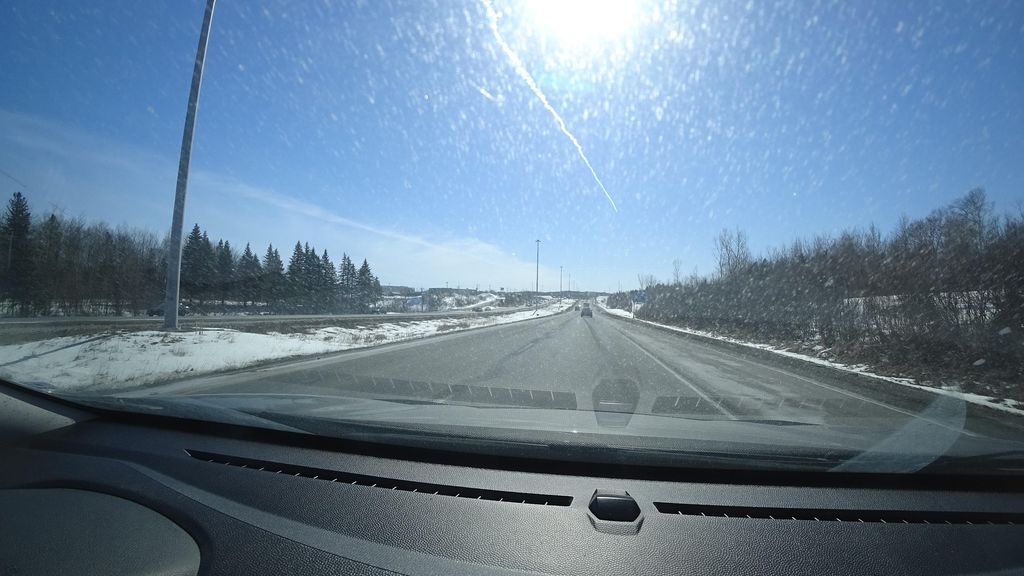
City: quebec_city